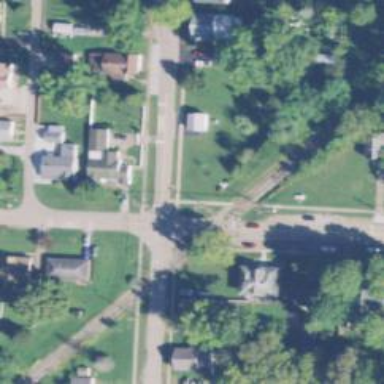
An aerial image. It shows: Railway crossing.